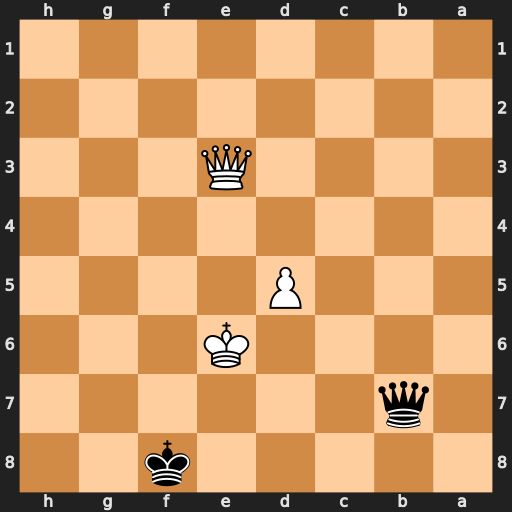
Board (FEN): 5k2/1q6/4K3/3P4/8/4Q3/8/8
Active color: b
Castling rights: -
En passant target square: -
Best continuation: Qe7+ Kf5 Qxe3